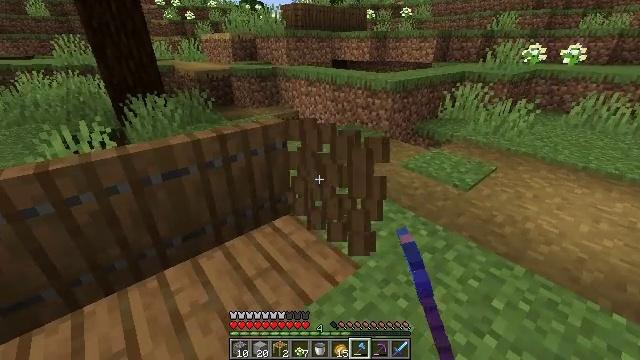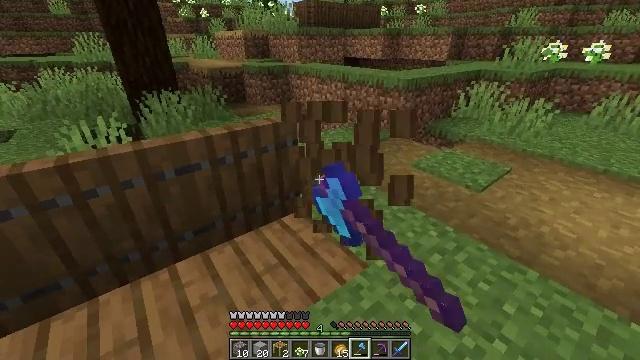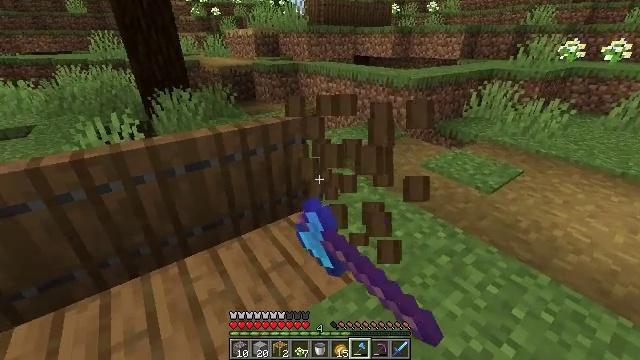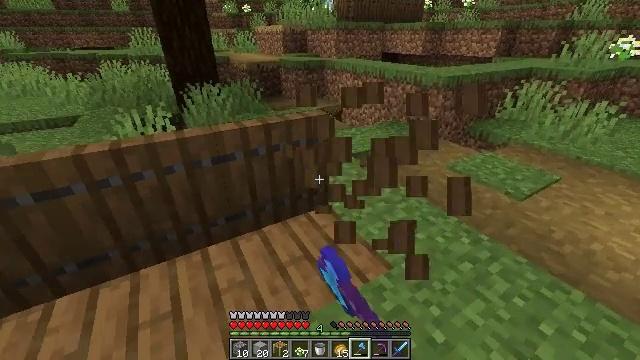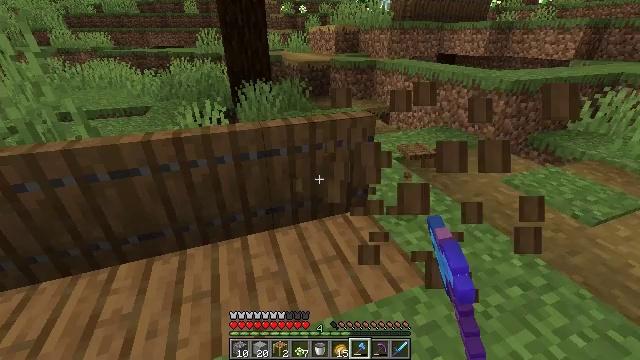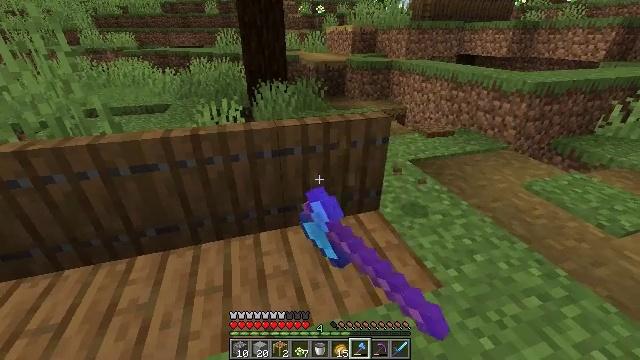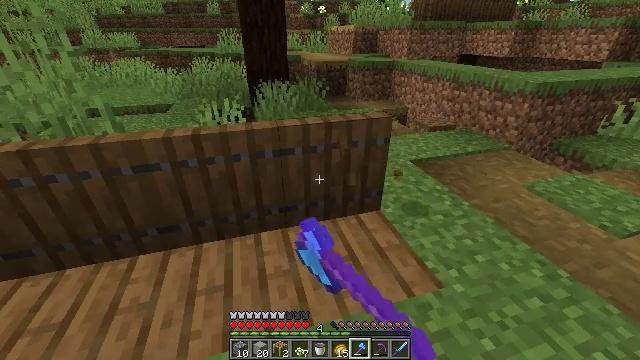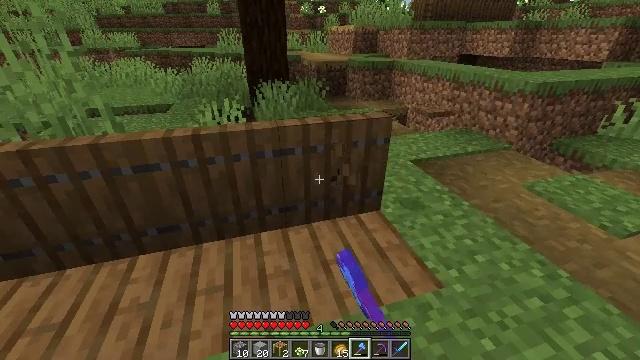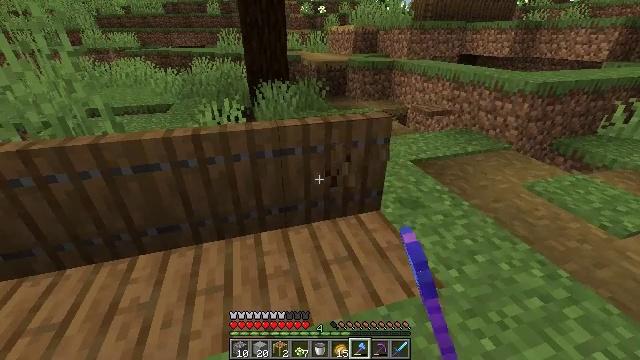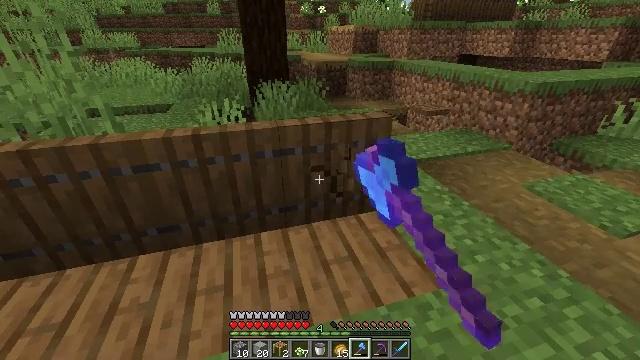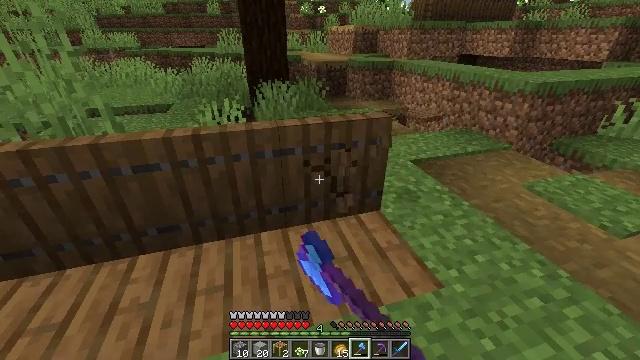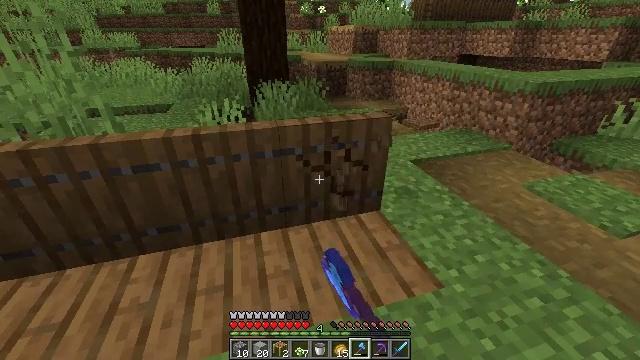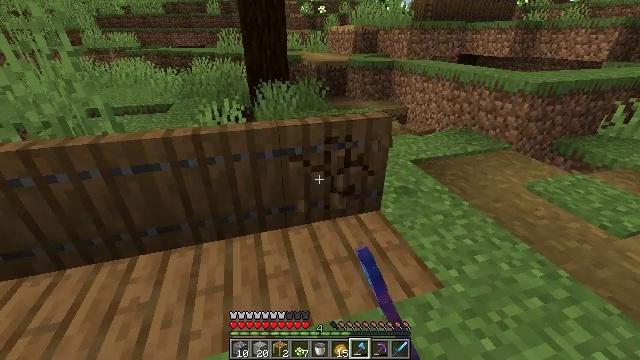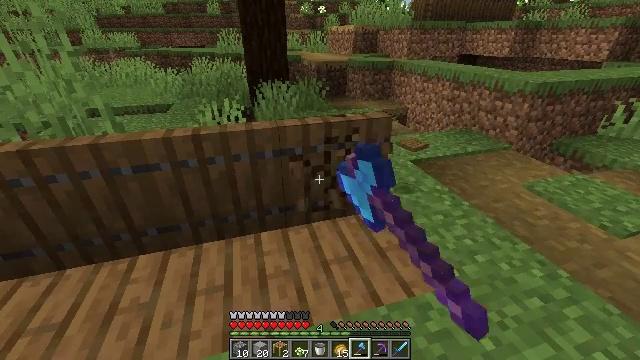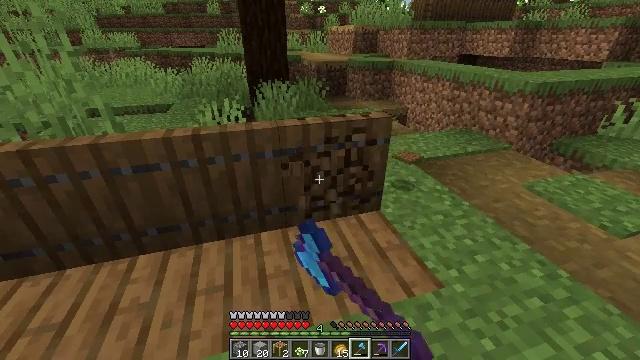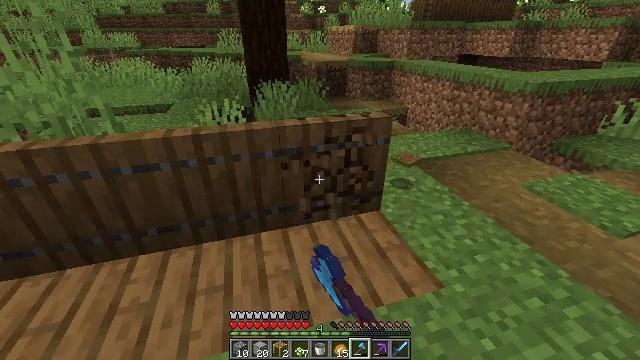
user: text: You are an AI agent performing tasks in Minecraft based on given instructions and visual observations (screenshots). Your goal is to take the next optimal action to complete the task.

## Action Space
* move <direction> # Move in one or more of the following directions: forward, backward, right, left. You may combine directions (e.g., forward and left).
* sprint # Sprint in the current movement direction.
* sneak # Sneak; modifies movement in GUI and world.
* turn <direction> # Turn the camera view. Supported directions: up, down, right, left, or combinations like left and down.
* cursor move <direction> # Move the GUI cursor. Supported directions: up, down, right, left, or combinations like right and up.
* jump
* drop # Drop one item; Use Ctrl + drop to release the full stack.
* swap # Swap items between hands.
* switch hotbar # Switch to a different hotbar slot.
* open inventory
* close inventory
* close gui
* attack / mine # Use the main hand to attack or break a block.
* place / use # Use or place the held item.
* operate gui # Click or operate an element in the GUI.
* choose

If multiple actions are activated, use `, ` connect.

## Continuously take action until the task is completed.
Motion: motion action
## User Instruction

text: Mine the spruce trapdoor by breaking it.
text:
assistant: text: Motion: turn left, attack / mine
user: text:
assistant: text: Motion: turn left, attack / mine
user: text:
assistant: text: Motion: turn left, attack / mine
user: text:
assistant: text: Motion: turn left, attack / mine
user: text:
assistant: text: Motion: turn left, attack / mine
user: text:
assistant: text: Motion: attack / mine
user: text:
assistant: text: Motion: attack / mine
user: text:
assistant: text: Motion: attack / mine
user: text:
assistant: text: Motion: attack / mine
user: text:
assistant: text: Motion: attack / mine
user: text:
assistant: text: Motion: attack / mine
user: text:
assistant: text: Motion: attack / mine
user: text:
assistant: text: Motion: attack / mine
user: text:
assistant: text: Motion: attack / mine
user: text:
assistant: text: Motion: attack / mine
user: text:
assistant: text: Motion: attack / mine
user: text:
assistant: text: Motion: attack / mine
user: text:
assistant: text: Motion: attack / mine
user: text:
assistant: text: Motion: attack / mine
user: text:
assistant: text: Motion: attack / mine
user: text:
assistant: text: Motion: move forward, turn left, attack / mine
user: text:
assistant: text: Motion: move forward, turn left, attack / mine
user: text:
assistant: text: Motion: move forward, turn left, attack / mine
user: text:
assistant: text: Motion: turn left, attack / mine
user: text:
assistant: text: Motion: turn left, attack / mine
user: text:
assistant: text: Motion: attack / mine
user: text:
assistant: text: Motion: attack / mine
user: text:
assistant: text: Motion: attack / mine
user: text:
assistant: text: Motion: attack / mine
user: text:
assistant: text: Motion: attack / mine